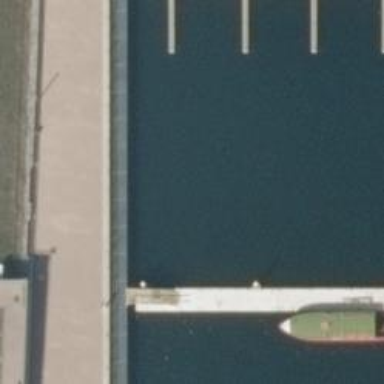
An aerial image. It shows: Man-made pier.